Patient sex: M
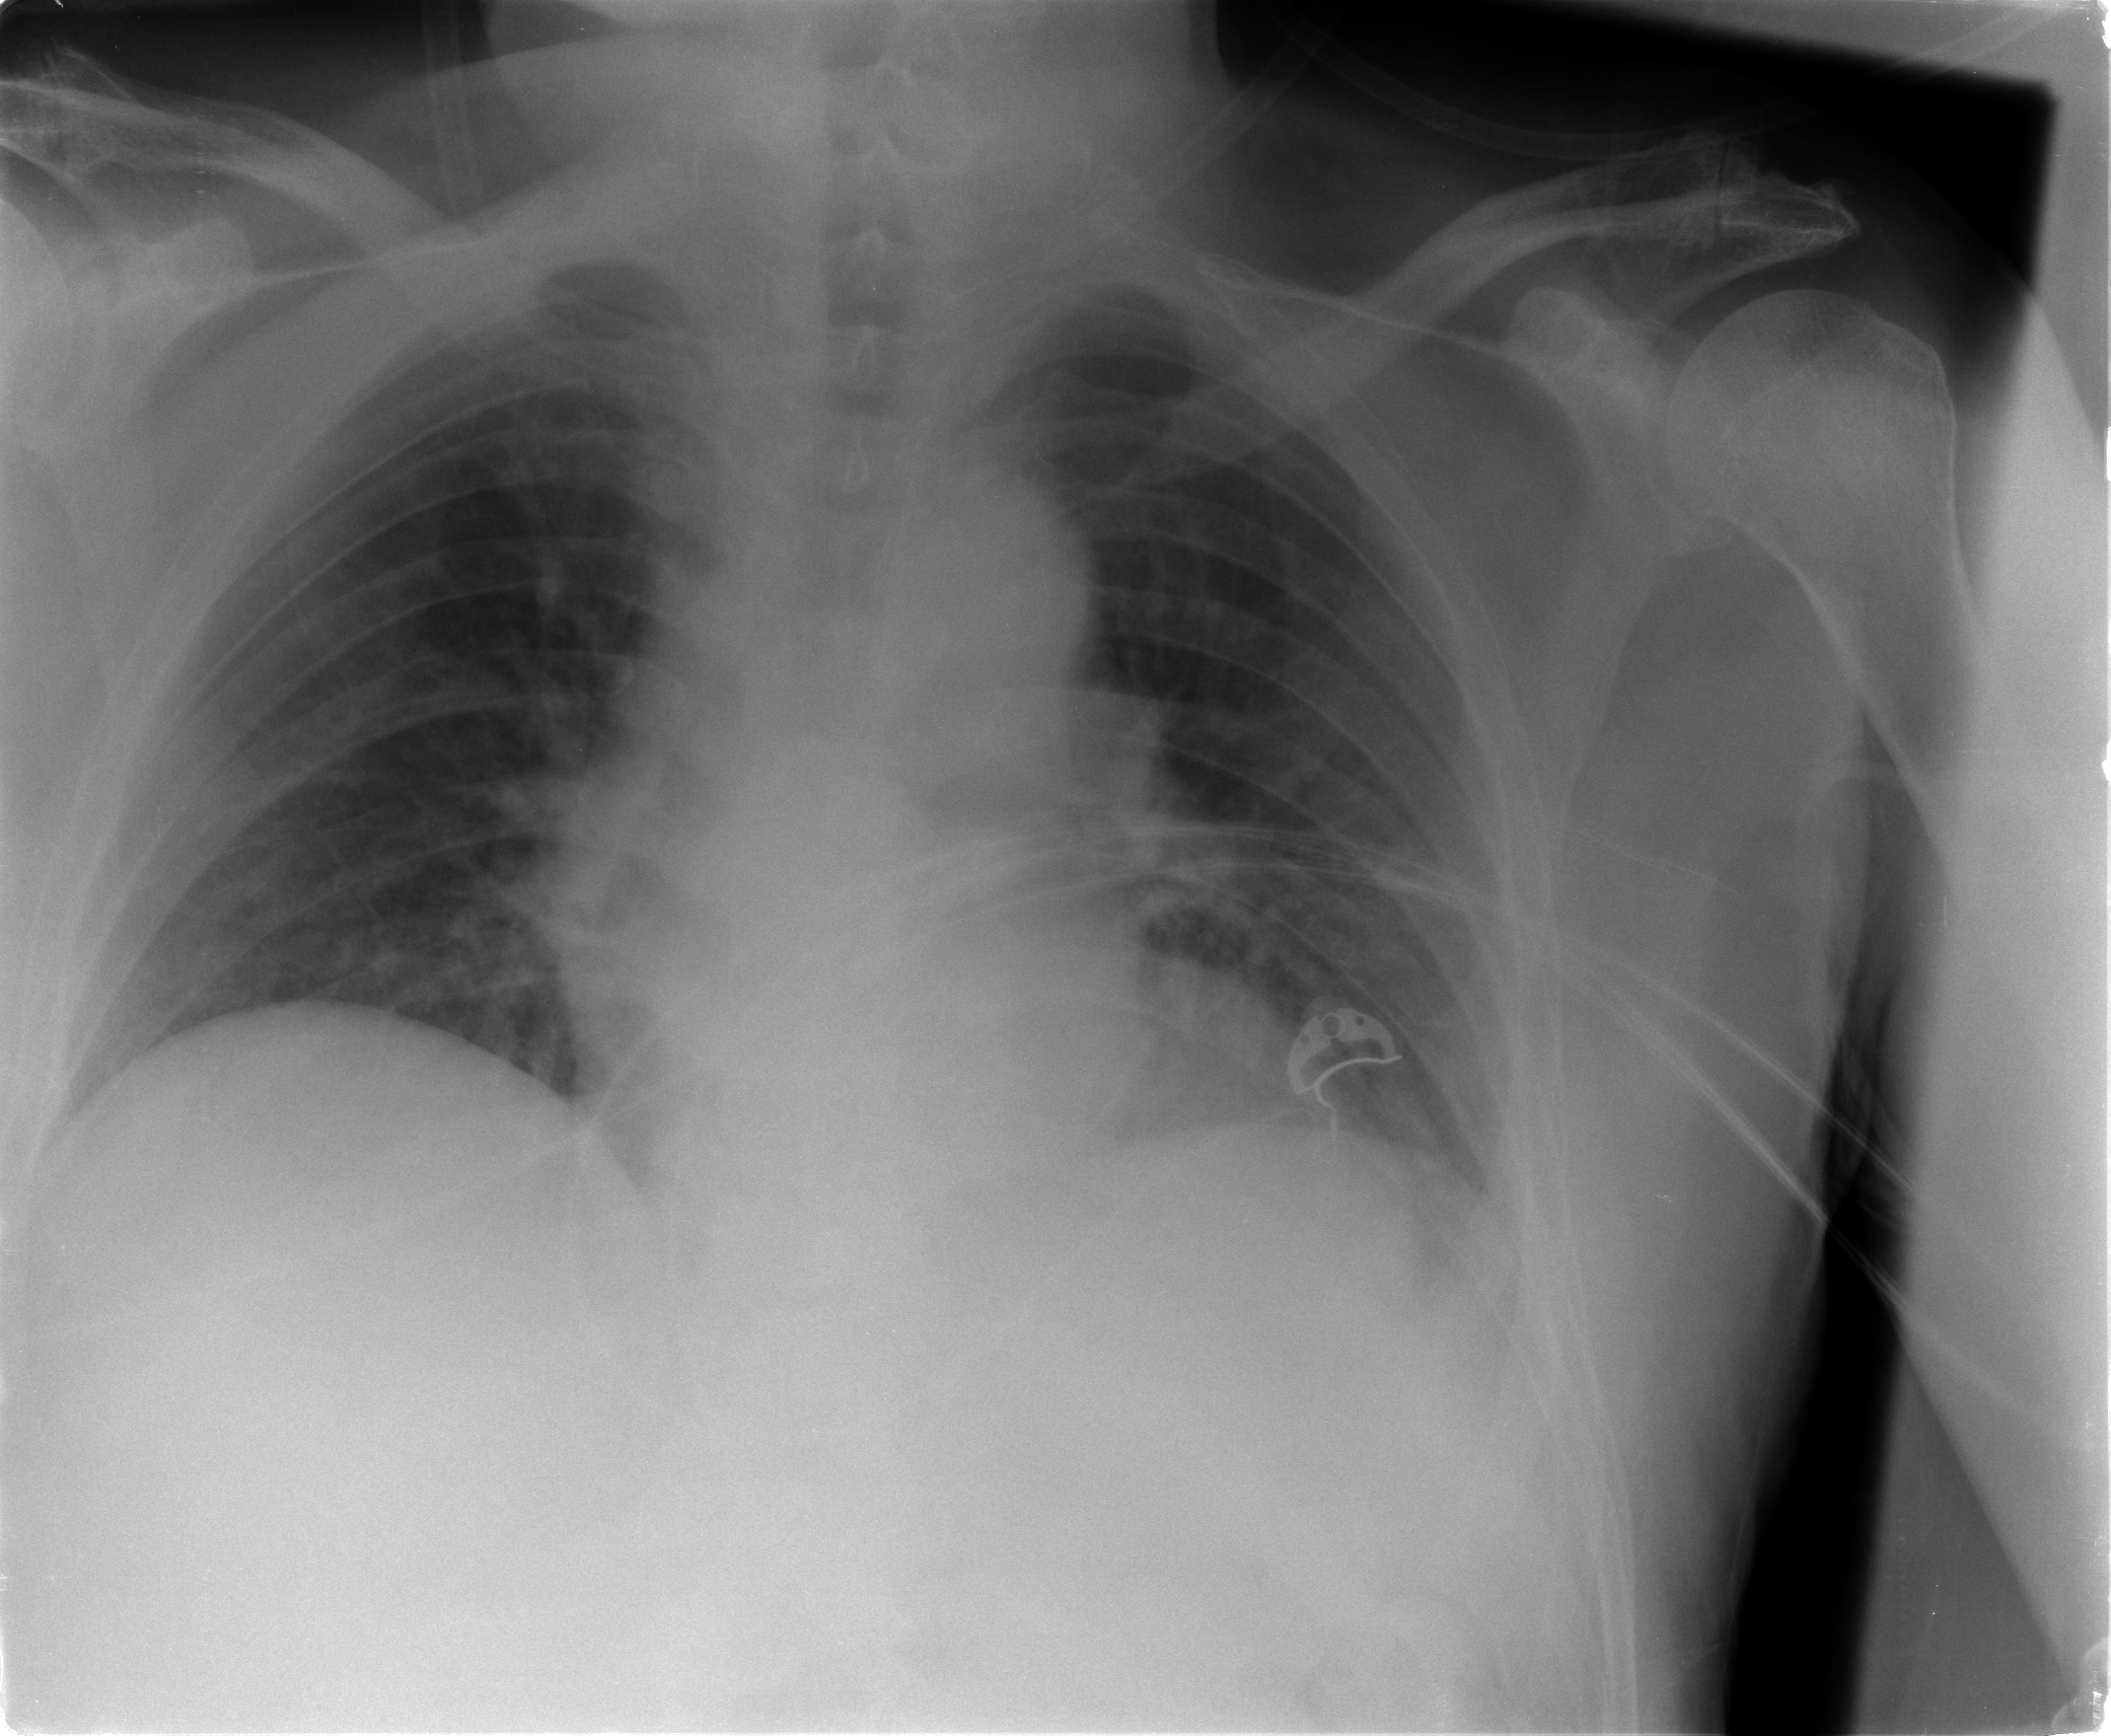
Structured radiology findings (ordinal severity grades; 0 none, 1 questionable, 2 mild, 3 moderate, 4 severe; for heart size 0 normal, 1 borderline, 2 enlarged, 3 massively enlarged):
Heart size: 0
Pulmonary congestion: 2
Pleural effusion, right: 0
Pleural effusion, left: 0
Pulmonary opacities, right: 0
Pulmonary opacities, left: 2
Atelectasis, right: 0
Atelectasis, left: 2